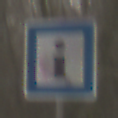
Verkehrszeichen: Informationsstelle
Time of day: MorningAfternoon
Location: Outdoor (Nature)
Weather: PartlyCloudy
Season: Winter
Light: Natural